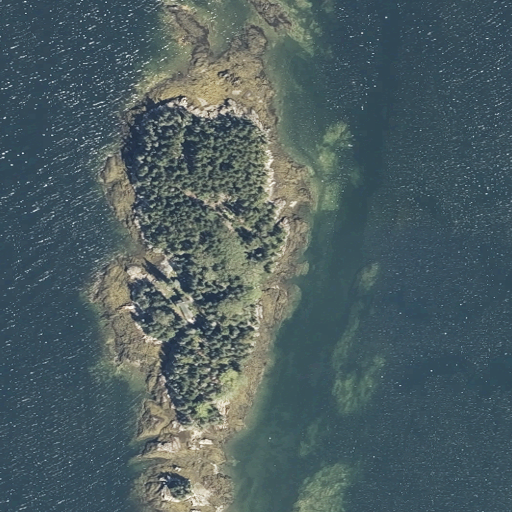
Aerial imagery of island in Maine named Ram Island containing open water, evergreen forest, herbaceous wetlands, woody wetlands, and grassland